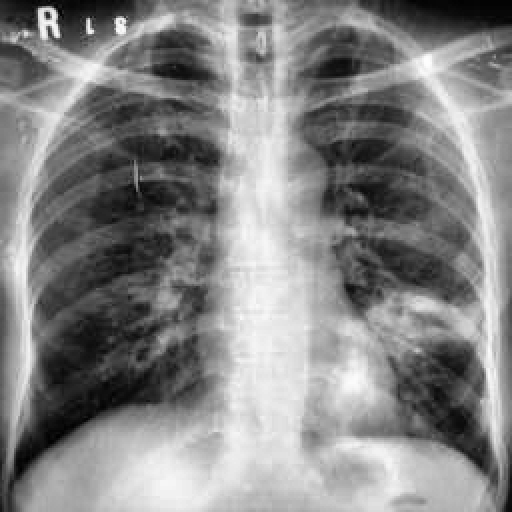
Finding: TUBERCULOSIS